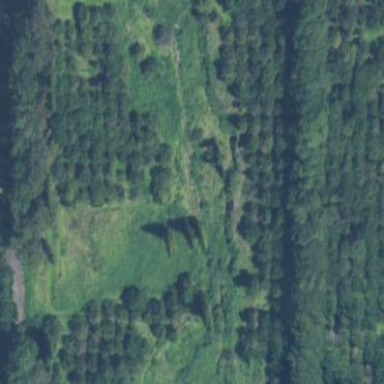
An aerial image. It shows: Orchard filled with macadamia trees.